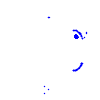
Particle: pion